Question: Before start work on implementation Model layout, I ask few question on this site:
<URL>
<URL>
and
<URL>
Users give me many good and perfect recommendations.
In result, I create next implementation for my Model Layout:

Can you please look on my screenshot. And tell me,
P.S. link on lange image: <URL>
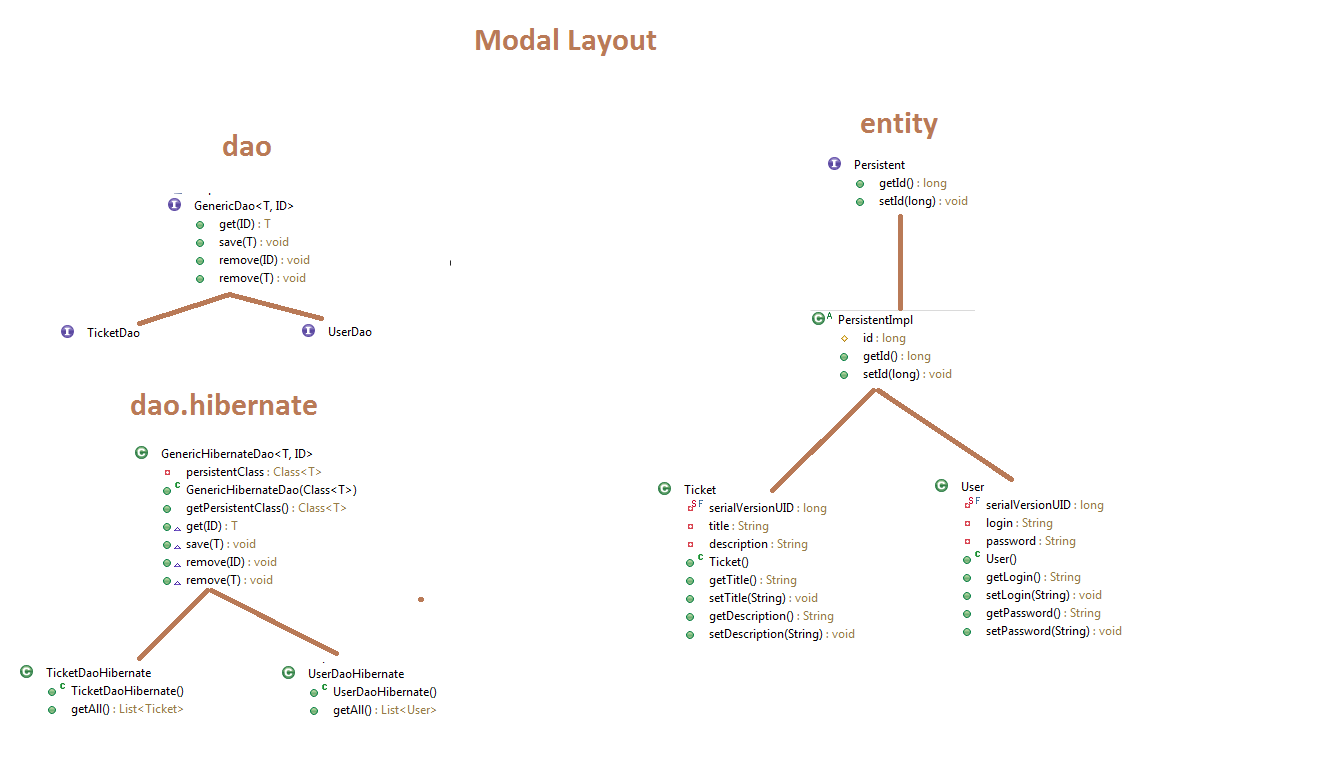
Answer: Your solution lacks of one more thing, which is Service Layer. This is important, since you will use DAOs within the service layer to perform some business logic. Usually Database Transactions are also defined on the service layer, so keep that in mind.
I would also get rid of 'Persistent' interface, since I don't see how it helps in anything, and instead - I would use abstract class for 'PersistentImpl'. 'AbstractEntity' would be more appropriate name then.
Other than that - your solution is neat and clean - I'm using it across several project of mine and I'm very happy with it :)